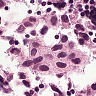
Metastatic tissue present: yes